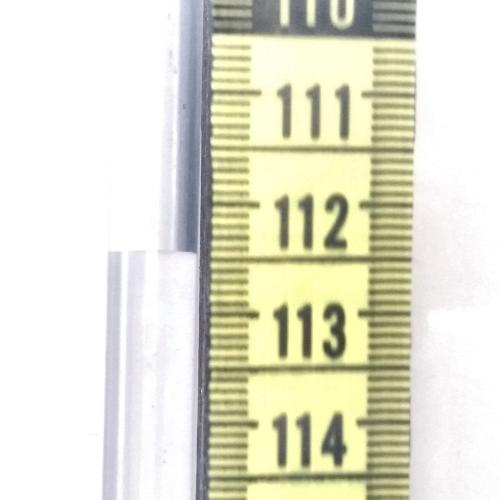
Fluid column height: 112.4 cm